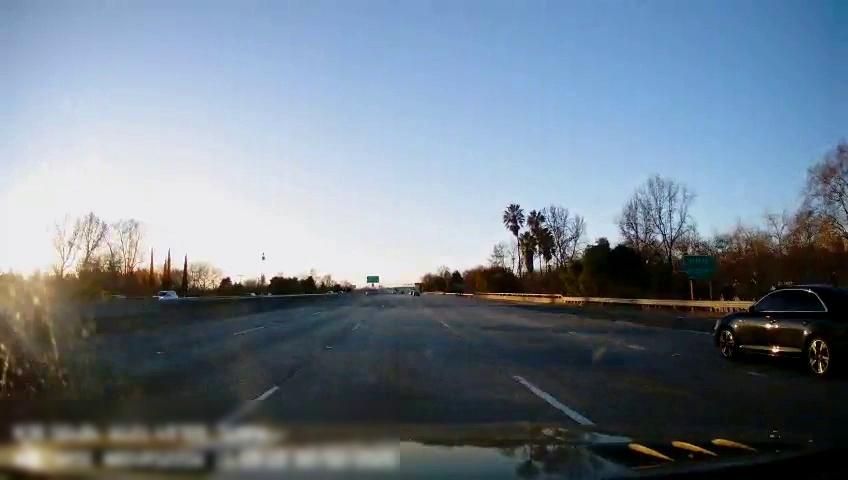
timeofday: Day
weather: Sunny
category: Drivable Space
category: Vehicles | Car
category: Vehicles | Van
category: Lanes | Current Lane
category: Lanes | Current Lane
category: Lanes | Alternate Lane
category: Lanes | Alternate Lane
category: Lanes | Alternate Lane
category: Traffic | Signs